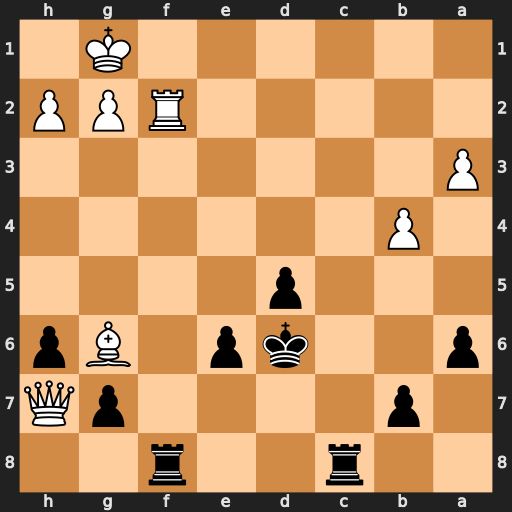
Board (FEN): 2r2r2/1p4pQ/p2kp1Bp/3p4/1P6/P7/5RPP/6K1
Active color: b
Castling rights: -
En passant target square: -
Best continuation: Rc1+ Rf1 Rfxf1#